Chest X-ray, PA view. Patient: 57 years old, sex M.
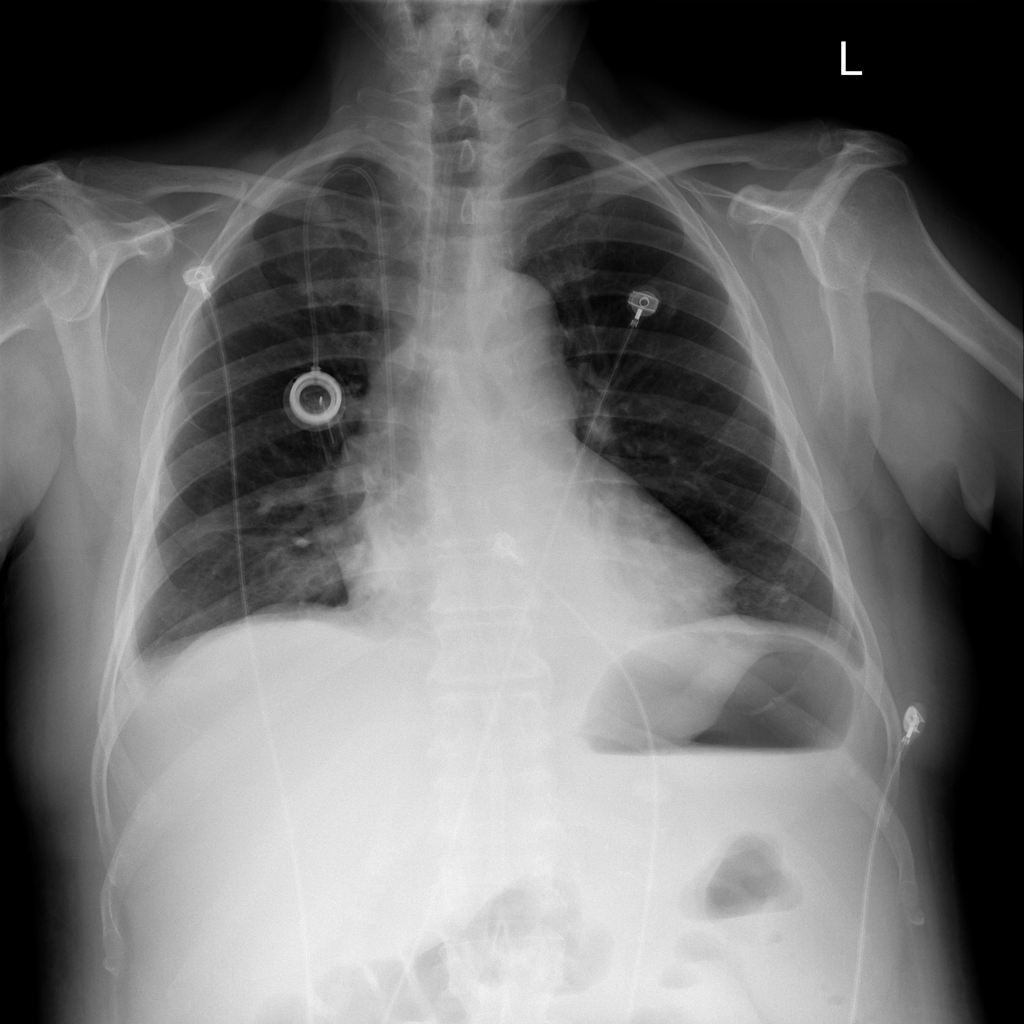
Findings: Atelectasis, Effusion